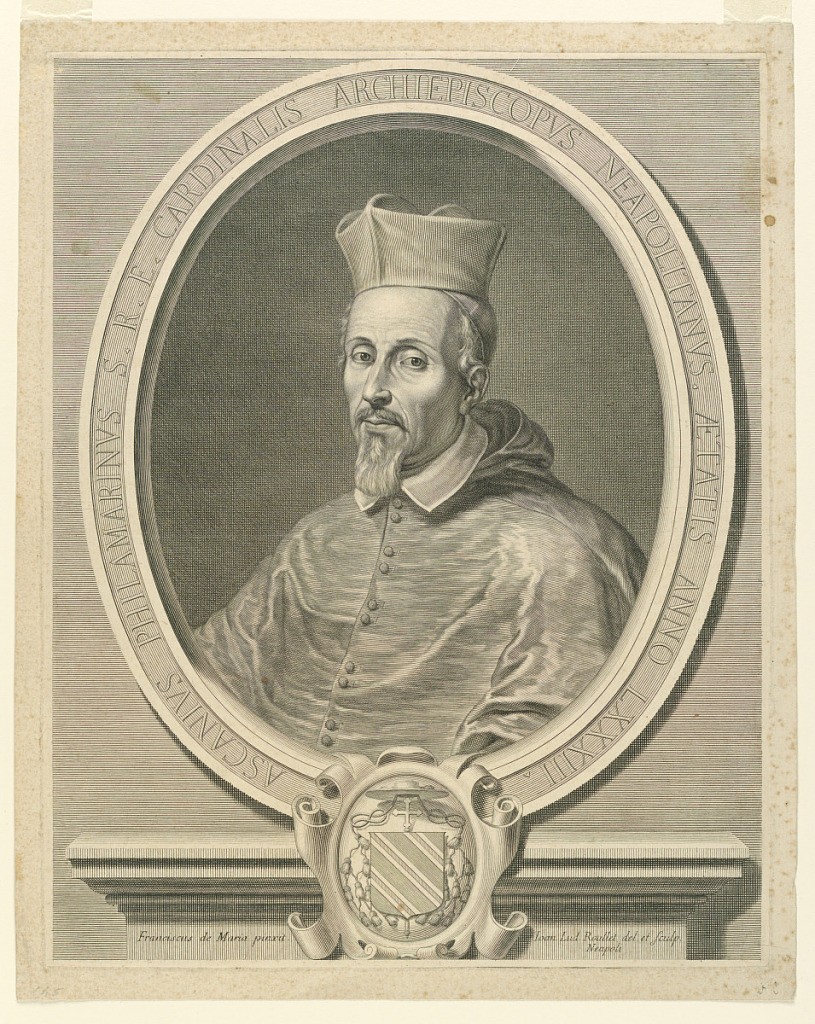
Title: Portrait of Cardinal Ascanius Philamarinus
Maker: Jean Louis Roullet, French, 1645 - 1699
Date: ca. 1670
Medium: Engraving on paper
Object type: Print
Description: Half-length portrait in three-quarter view toward left; facing onlooker. Below, coat-of-arms of the sitter.